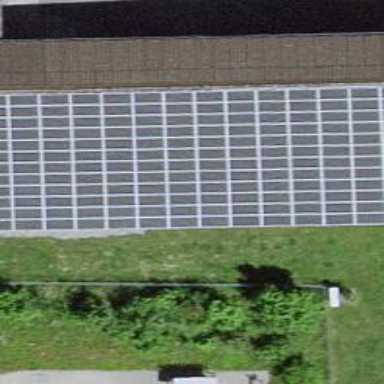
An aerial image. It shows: Solar power generator using photovoltaic panels.